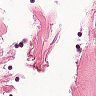
Metastatic tissue present: no